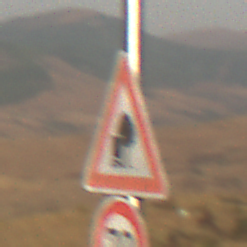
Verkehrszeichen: UnzureichendesLichtraumprofil
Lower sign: Geschwindigkeit70
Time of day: SunriseSunset
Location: Outdoor (Nature)
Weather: Clear
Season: NotSpecified
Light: Natural